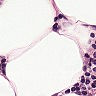
Metastatic tissue present: no